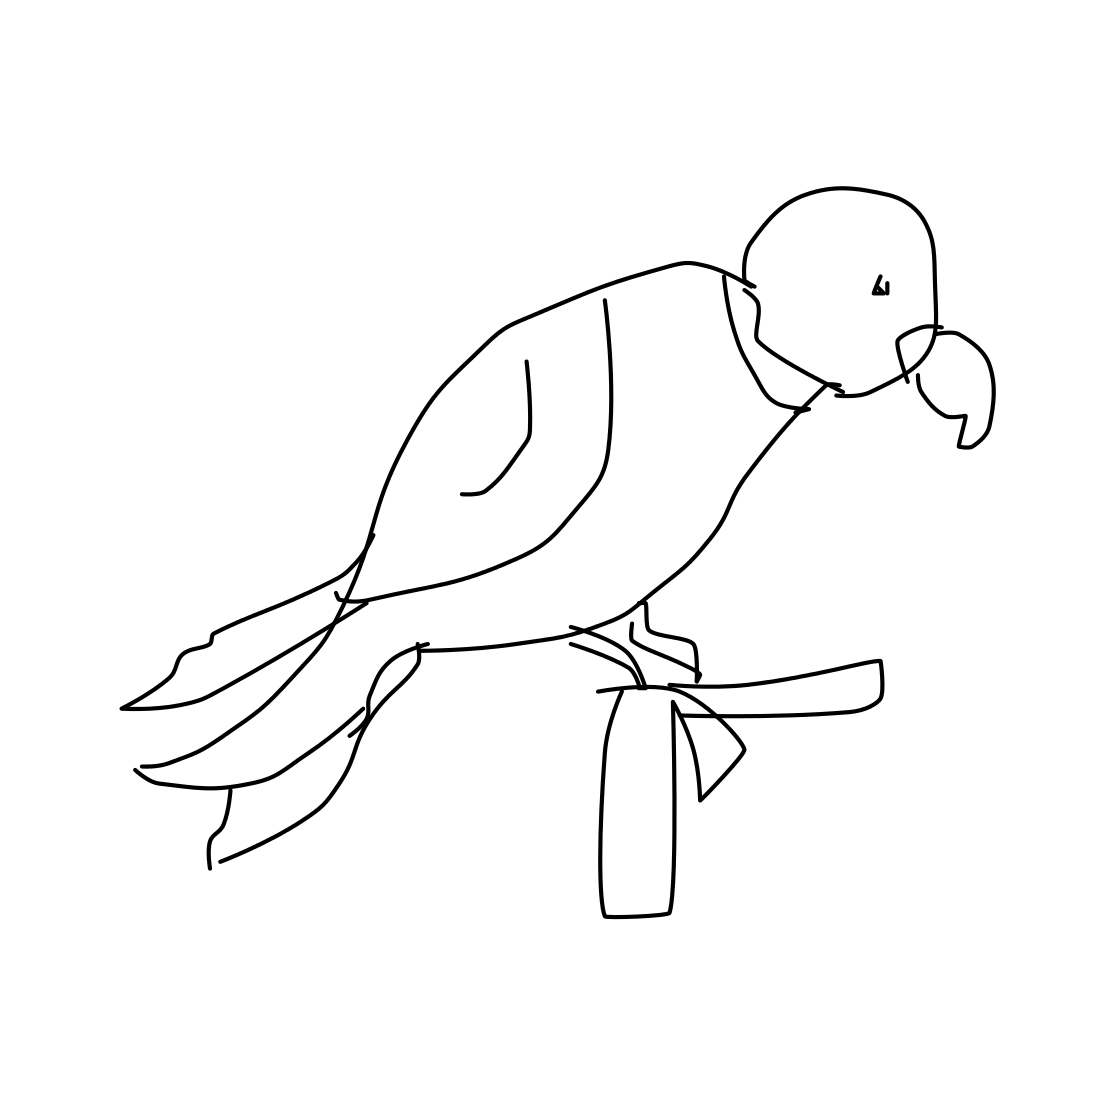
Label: parrot